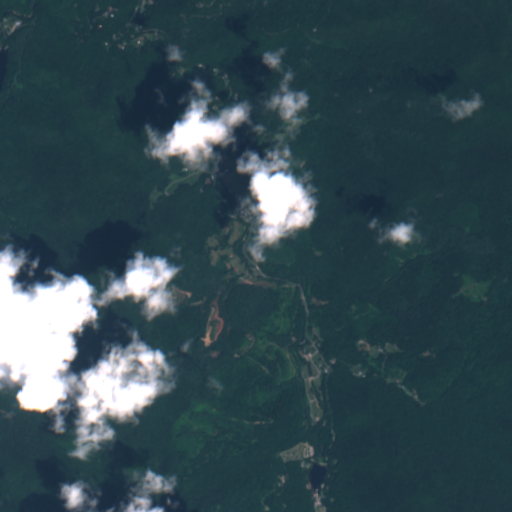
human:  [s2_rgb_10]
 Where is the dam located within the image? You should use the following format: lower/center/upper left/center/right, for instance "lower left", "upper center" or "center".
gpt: The dam is located in the upper left of the image.
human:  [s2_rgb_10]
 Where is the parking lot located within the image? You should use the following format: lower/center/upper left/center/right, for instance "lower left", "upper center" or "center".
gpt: The parking lot is located in the lower center of the image.
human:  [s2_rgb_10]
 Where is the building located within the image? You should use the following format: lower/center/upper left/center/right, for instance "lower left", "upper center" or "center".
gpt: The building is located in the lower center of the image.
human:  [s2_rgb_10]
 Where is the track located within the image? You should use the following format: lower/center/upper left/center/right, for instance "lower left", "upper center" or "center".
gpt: There is no track in the image.